Question: I have a wordpress page. In that WordPress page, user will have access to the following Window to 'Publish' their Post in to the webpage.

If the user enters an URL in any of the three filed I have marked in red above, my php code will look in to those URLs and determine if they are spam or not. Therefore, I want to put my php code inside the 'Publish' button, so I can either disallow or allow the post after my php code run and determine if those URLs are spam or not. Can you please tell me the name of the wordpress file I should edit in order to put my php code in. I am new to wordpress and don't know too much about their file structure.
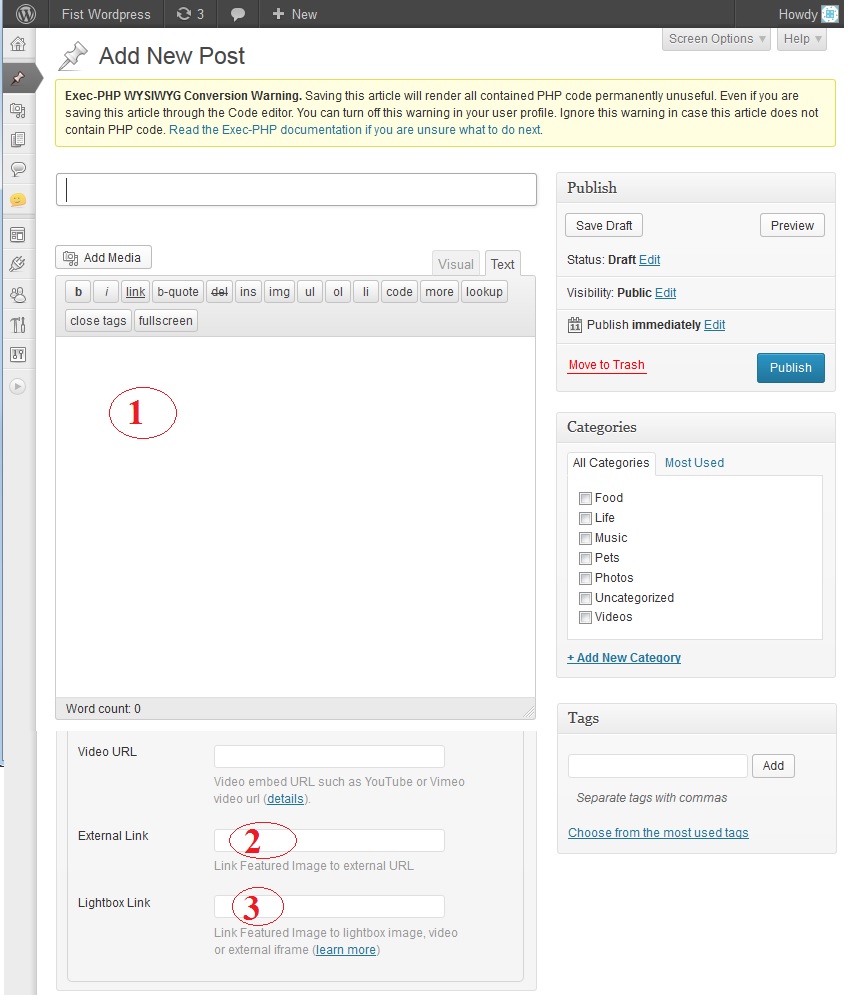
Answer: . it is the worst practice that you can choose when working with a ready made cms / publishing system
you need to <URL> into some action, there are several ones that are triggered when a post is published ,
for example the 'wp_insert_post_data' fires when the info is INSERTED to the DB .
'''
add_filter ( 'wp_insert_post_data' , 'my_filter_function' , 99 );
'''
'publish_post' is when a post is published, or if it is edited and its status is "published".
'pre_post_update' Runs just before a post or page is updated.
And so on. see the codex page in the link above to read more about 'actions', 'filters' and 'hooks'.
And just so You will not forget : .